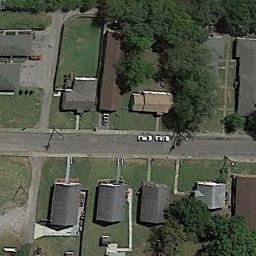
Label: medium_residential